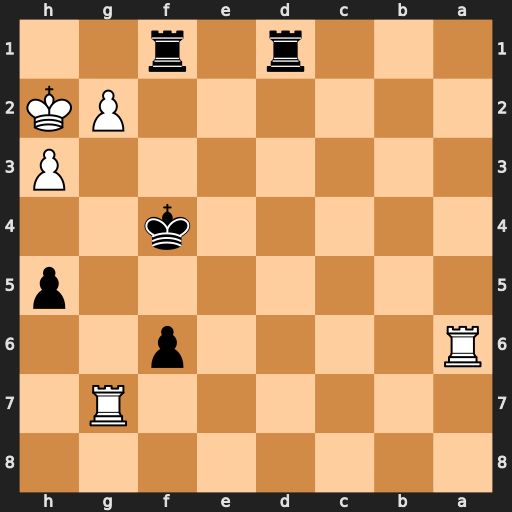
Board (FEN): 8/6R1/R4p2/7p/5k2/7P/6PK/3r1r2
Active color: b
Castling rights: -
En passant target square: -
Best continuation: Rh1#